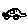
Label: car